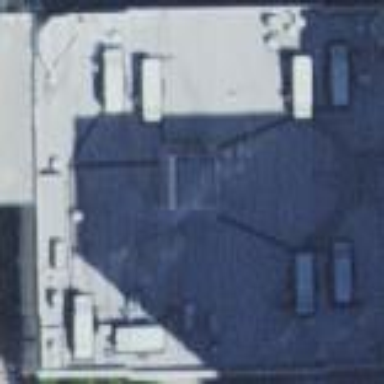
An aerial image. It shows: Retail building housing department store.